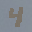
Label: 4